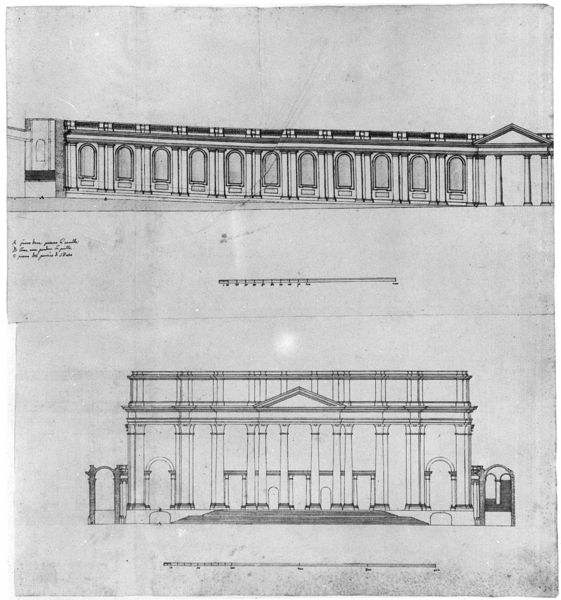
Titel: Ansichten der Fassade von St. Peter und der nördliche Laufgang
Künstler: Giovanni Lorenzo Bernini
Institution: Rom, Biblioteca Vaticana
Schlagwörter: himmel, wasser, wolken, bäume, fluss, landschaft, fenster, grau, pfeiler, schwarz, skizze, säulen, zeichnung, anlage, dach, gebäude, gras, schloss, tiere, architektur, tot, bach, front, schrift, fassade, giebel, rundbogen, tor, bögen, schwarzweiss, text, beschriftung, bleistift, entwurf, rom, portal, frontalansicht, rehe, portikus, rundbögen, plan, tempel, museum, schinkel, säulengang, aufriss, tympanon, kollonade, maßstab, bauzeichnung, attika, san pietro, petersplatz, reflektionen, st. peter, nationalmuseum